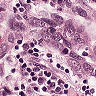
Metastatic tissue present: yes